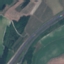
Label: Highway